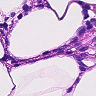
Metastatic tissue present: no